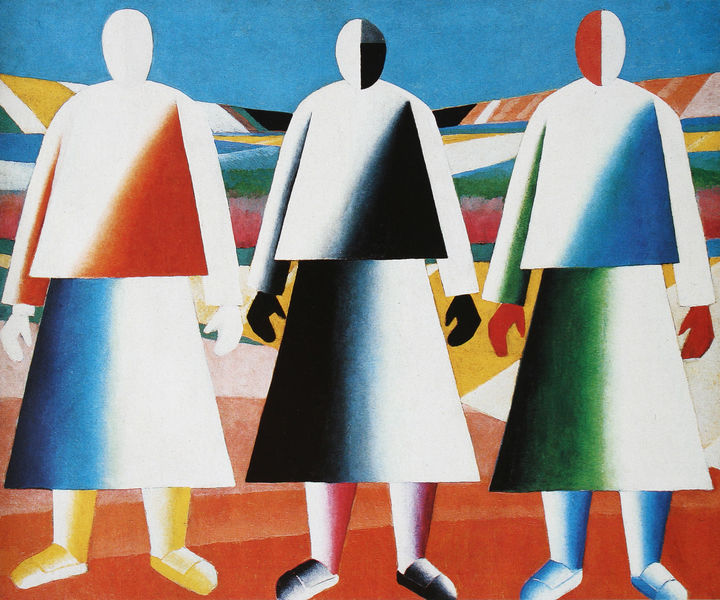
Titel: Mädchen auf dem Feld
Künstler: Kasimir Malewitsch
Standort: St. Petersburg
Institution: Staatliches Russisches Museum
Schlagwörter: blau, gemälde, gruppe, hand, himmel, kopf, körper, schatten, weiß, frauen, gelb, grün, kubismus, landschaft, menschen, ocker, sand, bunt, kleid, kleider, köpfe, licht, männer, orange, schwarz, zeichnung, rot, beige, malerei, rock, hemd, arme, bluse, bild, hände, felder, horizont, stehend, drei, personen, rosa, rund, beine, hellblau, farbig, füße, röcke, schuhe, moderne, russland, abstrakt, berge, farben, fläche, flächen, modern, wüste, farbe, formen, lila, violett, linien, silhouette, arbeiter, figuren, weiblich, drei männer, figurativ, oberkörper, abstraktion, silouetten, eckig, farbflächen, hässlich, stiefel, schemenhaft, geometrisch, wesen, komisch, gesichtslos, russisch, gespritzt, sozialismus, leger, trapez, farbiger, riesen, raumfüllend, füé, drei personen, buunt, sprühbild, 3, personne, silloutten, unlich, landschaftdrei, duplikation